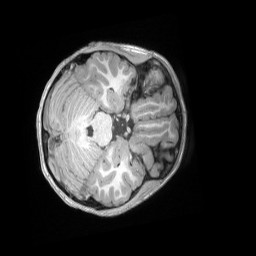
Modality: T1w
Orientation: axial
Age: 8
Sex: male
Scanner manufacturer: siemens
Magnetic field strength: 3 T
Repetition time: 2.53 s
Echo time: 0.00164 s